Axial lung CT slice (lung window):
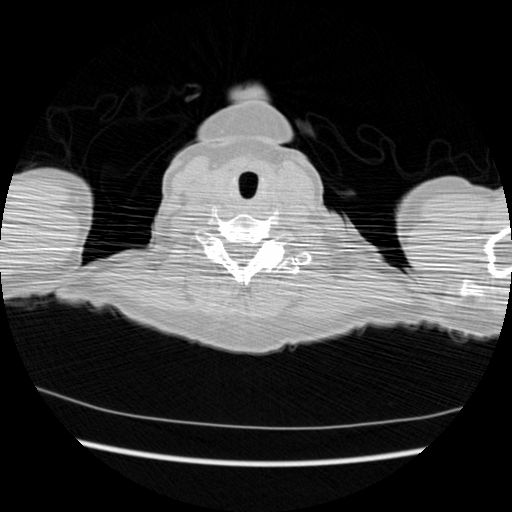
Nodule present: no